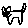
Label: cat